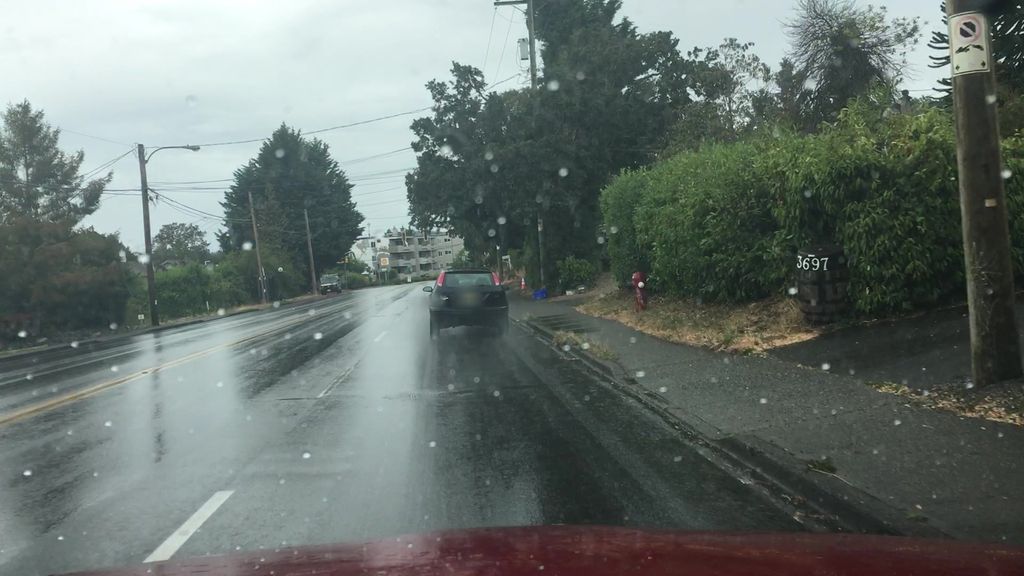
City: victoria